Interaction volume radius: 10 \u00c5
Interaction volume height: 10 \u00c5
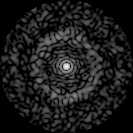
Disorder parameter: 0.832